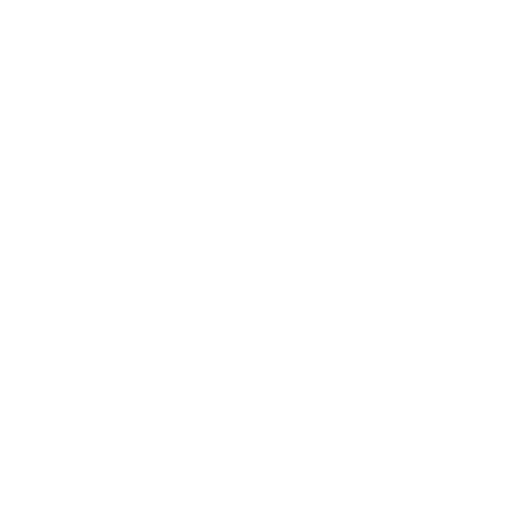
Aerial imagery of island in Alaska named Quartz Rock containing only unknown